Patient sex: M
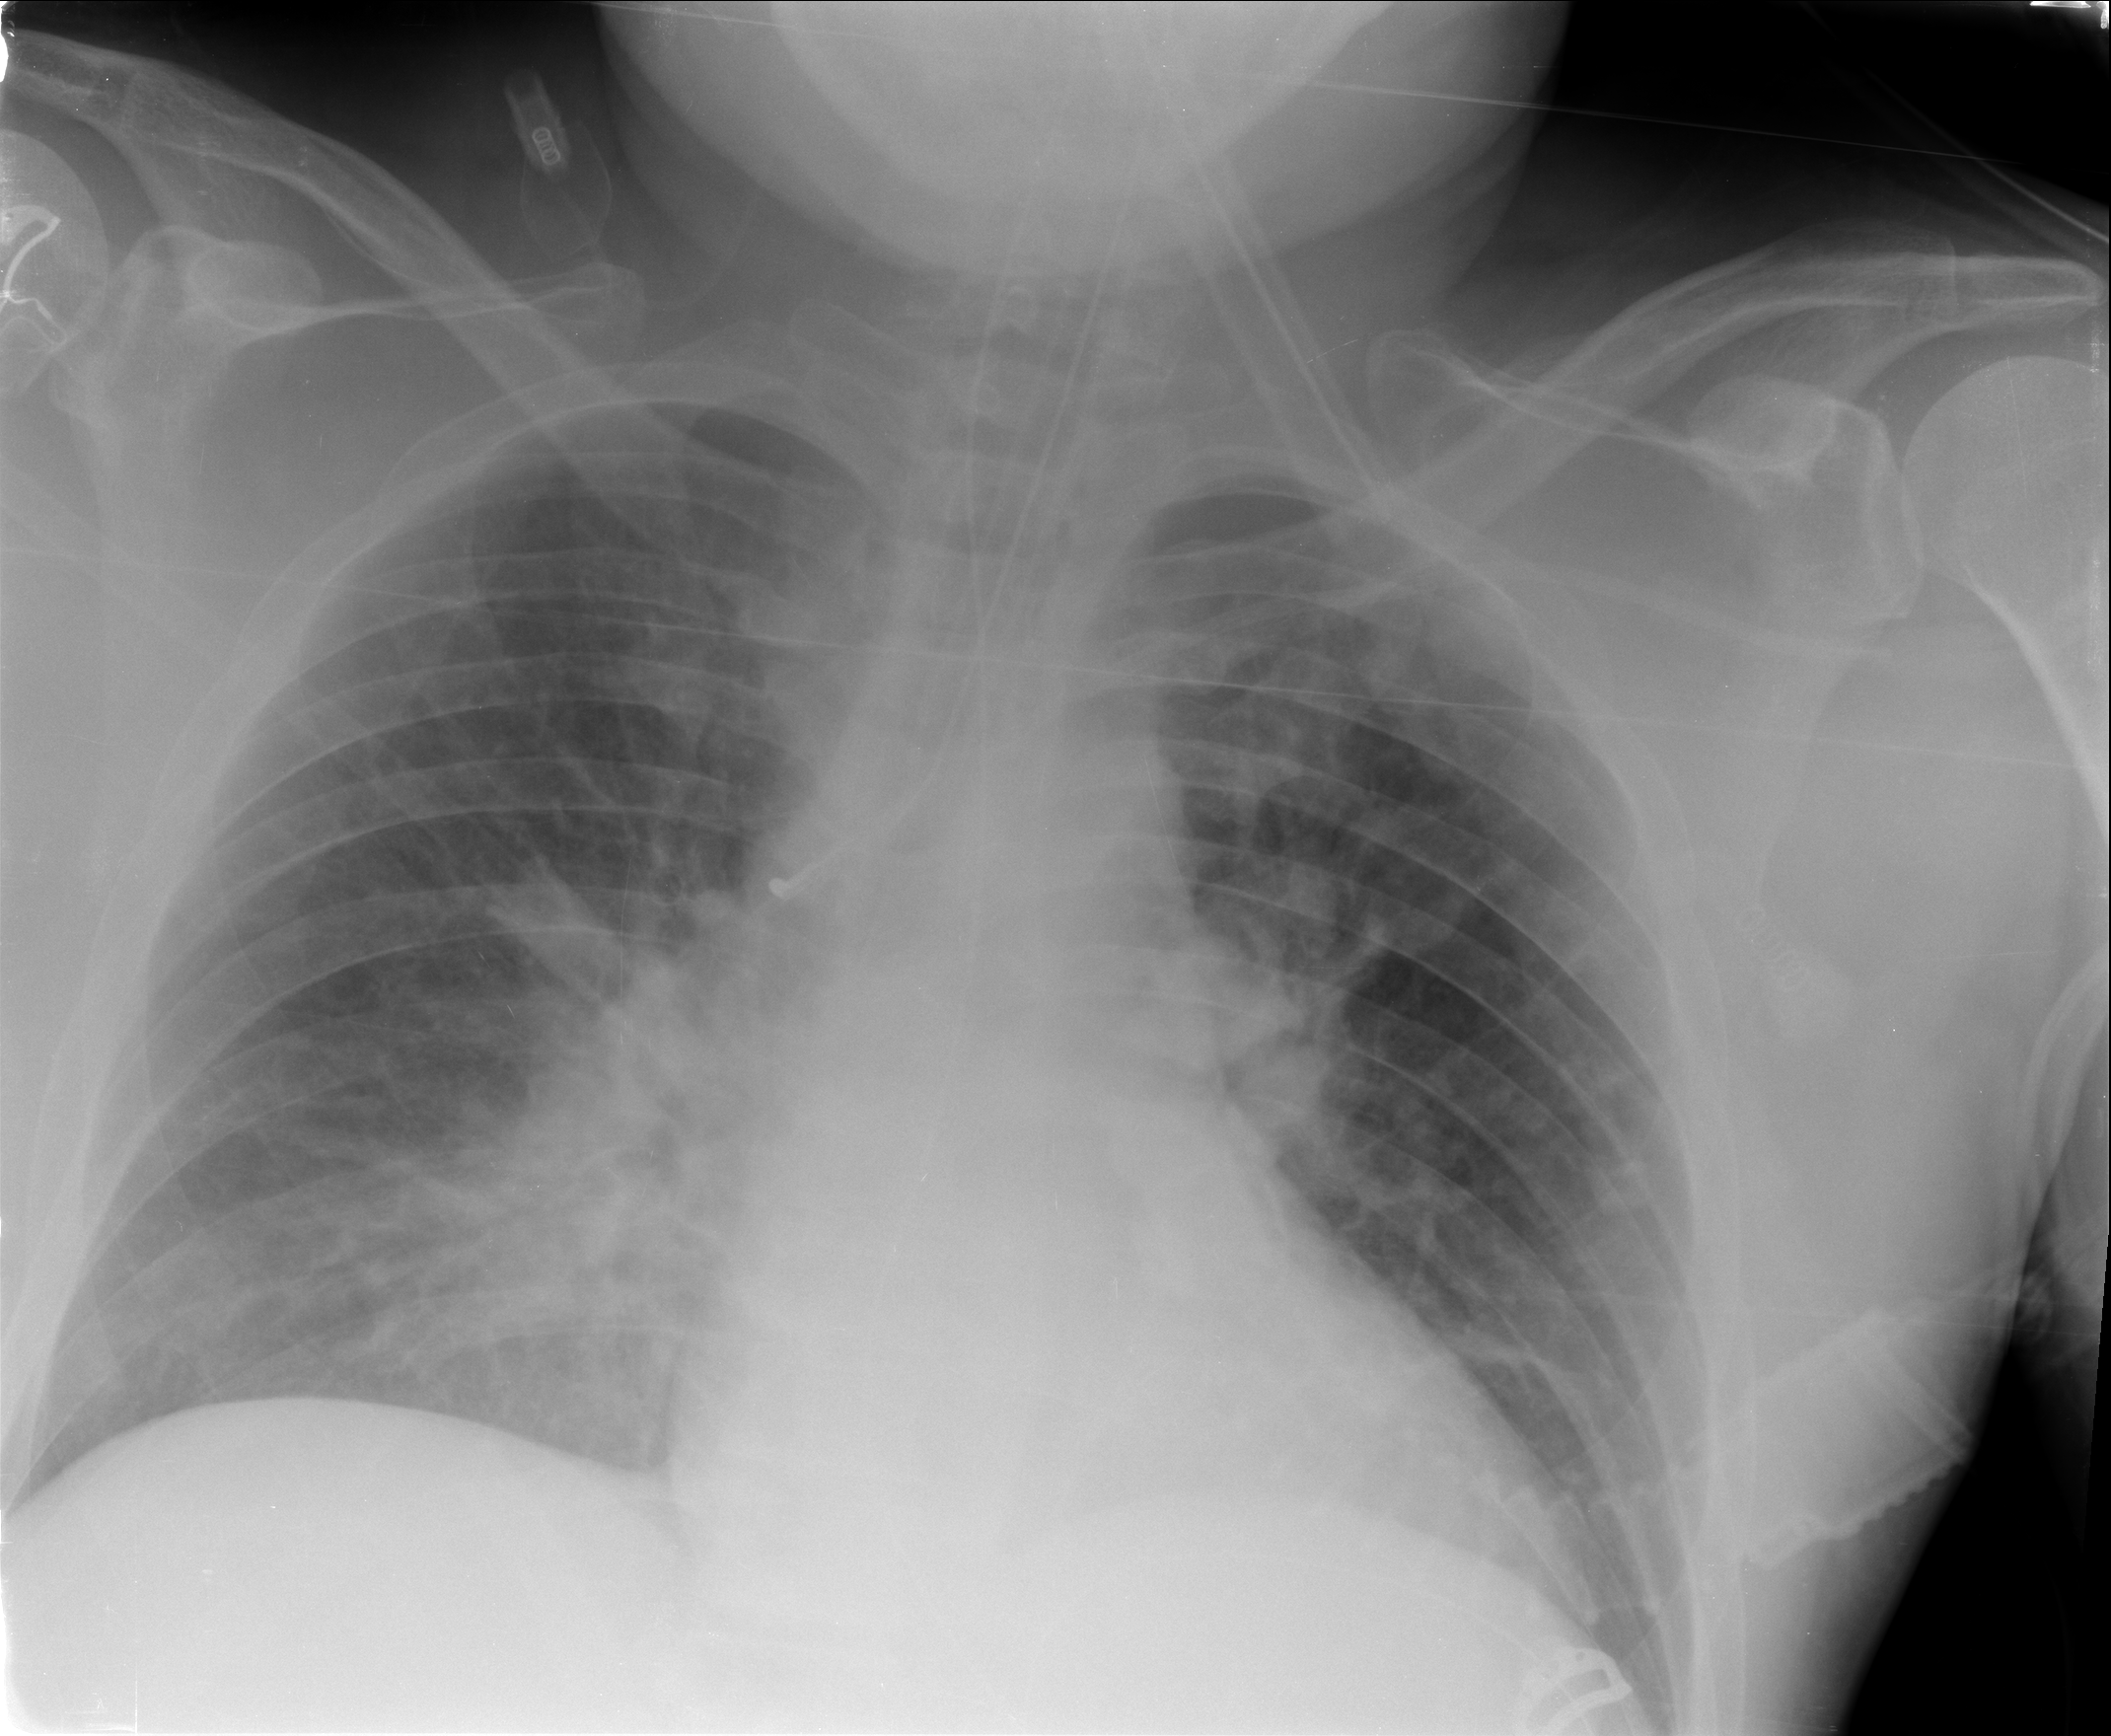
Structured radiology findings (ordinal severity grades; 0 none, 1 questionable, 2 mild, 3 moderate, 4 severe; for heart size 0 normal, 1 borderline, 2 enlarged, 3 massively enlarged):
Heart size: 2
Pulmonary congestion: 3
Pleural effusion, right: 0
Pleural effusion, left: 0
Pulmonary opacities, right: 2
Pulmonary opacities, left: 2
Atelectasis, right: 2
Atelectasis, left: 0